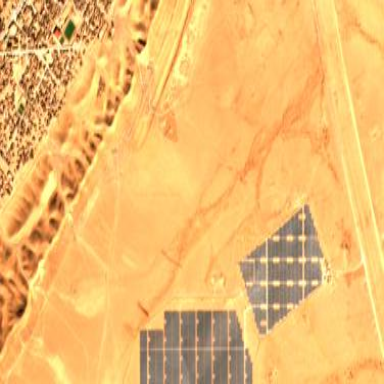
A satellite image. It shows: Solar photovoltaic panel plant surrounded by fence.